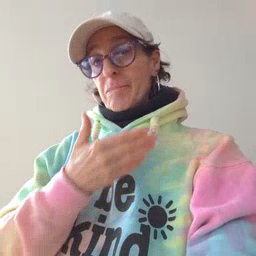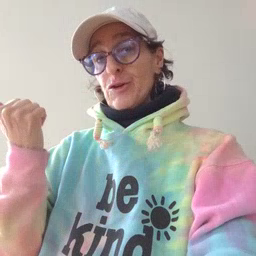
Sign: better